七年级 · 变换几何
如图, 在 $\triangle A B C$ 中, $\angle B A C=90^{\circ}, A B=3, A C=4$, $B C=5$, 将 $\triangle A B C$ 沿直线 $B C$ 向右平移 2 个单位得到 $\triangle D E F$, 连接 $A D$, 则下列结论: (1) $A C / / D F, A C=$

$D F$ (2) $E D \perp D F$ (3)四边形 $A B F D$ 的周长是16 (4)点 $B$ 到线段 $D F$ 的距离是4.2其中正确的个数有 $($ )

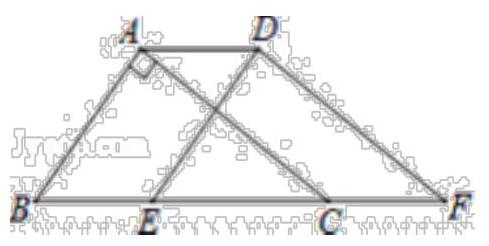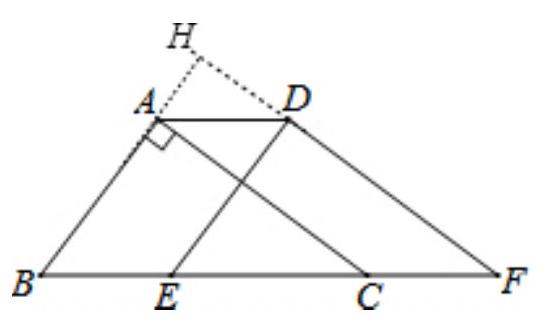
A. 1
B. 2
C. 3
D. 4

答案: D
解析: 【答案】D

解: $\because \triangle A B C$ 沿直线 $B C$ 向右平移 2 个单位得到 $\triangle D E F$,

$\therefore A C / / D F, A C=D F=4$, 所以(1)正确;

$\angle E D F=\angle B A C=90^{\circ}$,

$\therefore D E \perp D F$, 所以(2)正确;

$\because \triangle A B C$ 沿直线 $B C$ 向右平移 2 个单位得到 $\triangle D E F$,

$\therefore A D=B E=2, E F=B C=5$,

$\therefore$ 四边形 $A B F D$ 的周长 $=A B+B E+E F+D F+A D=3+2+5+4+2=16$, 所以(3)正

确,

延长 $B A$ 交 $F D$ 的延长线于 $H$, 如图,

$\because A C / / D F, A B \perp A C$,

$\therefore B H \perp C H$,

$\because A D / / B F$,

$\therefore \triangle H A D \sim \triangle H B F$,

$\therefore \frac{A H}{B H}=\frac{A D}{B F}$, 即 $\frac{A H}{A H+3}=\frac{2}{2+5}$, 解得 $A H=1.2$,

$\therefore B H=B A+A H=3+1.2=4.2$,

即点 $B$ 到线段 $D F$ 的距离是 4.2 , 所以(4)正确.

故选 $D$.